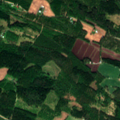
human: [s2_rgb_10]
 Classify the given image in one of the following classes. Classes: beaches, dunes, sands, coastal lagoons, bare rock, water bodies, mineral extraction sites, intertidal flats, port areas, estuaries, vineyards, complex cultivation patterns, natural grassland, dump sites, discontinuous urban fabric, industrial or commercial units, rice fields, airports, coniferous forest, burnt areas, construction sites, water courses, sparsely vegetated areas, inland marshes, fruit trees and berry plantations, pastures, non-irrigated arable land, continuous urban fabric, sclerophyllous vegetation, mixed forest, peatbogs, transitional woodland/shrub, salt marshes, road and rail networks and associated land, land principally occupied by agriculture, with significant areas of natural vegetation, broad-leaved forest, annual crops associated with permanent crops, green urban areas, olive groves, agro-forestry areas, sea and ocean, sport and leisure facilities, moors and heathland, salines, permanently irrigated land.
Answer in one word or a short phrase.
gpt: non-irrigated arable land, broad-leaved forest, mixed forest, transitional woodland/shrub